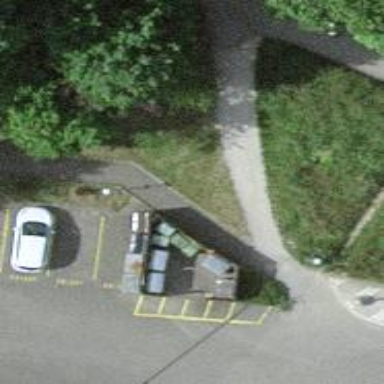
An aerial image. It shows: Path surfaced with fine gravel.